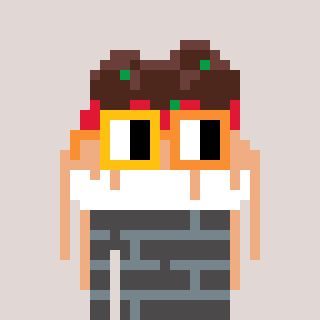
a pixel art character with square yellow and orange glasses, a spaghetti-shaped head and a grayscale-colored body on a warm background